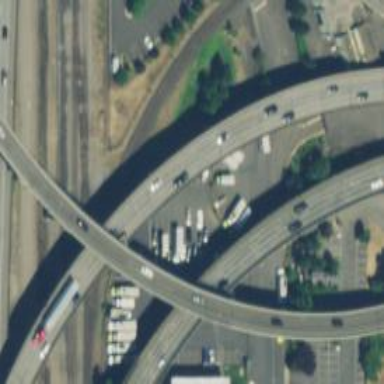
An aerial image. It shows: Connector bridge for motorway traffic.